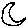
Label: moon